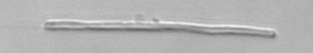
Label: fiber